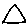
Label: triangle